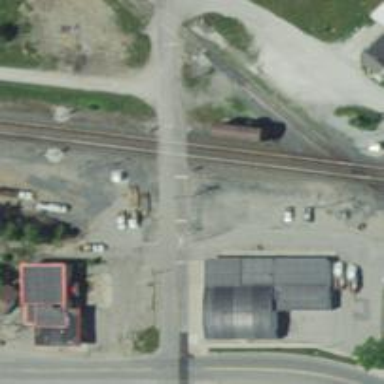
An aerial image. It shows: Junction on the railway.